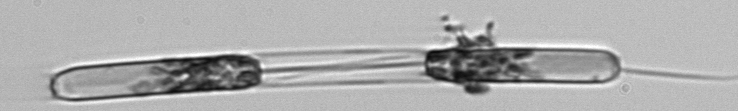
Label: Ditylum_brightwellii